Field crop: maize
Growth stage: 2
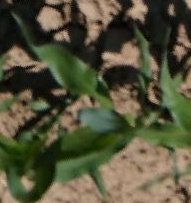
Species: maize